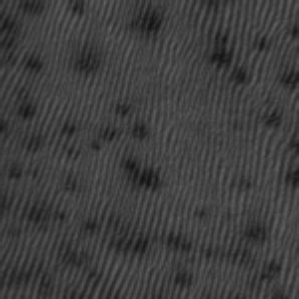
Label: frost